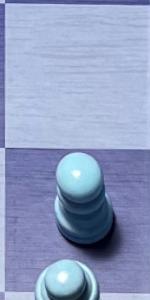
Label: Pawn_White